Question: I want to automatically generate buttons vertically with a bottom margin of 20px between buttons. I try to set margin with a LayoutParams object, without success.
'''
<?xml version="1.0" encoding="utf-8"?>
<LinearLayout xmlns:android="http://schemas.android.com/apk/res/android"
android:id="@+id/regions_search"
android:layout_width="fill_parent"
android:layout_height="fill_parent"
android:layout_marginBottom="30dip"
android:orientation="vertical" >
</LinearLayout>
@Override
public void onCreate(Bundle savedInstanceState) {
...
for (Region region : regionsList) {
//create new button
Button button = new Button(mContext);
//set infos
int id = Integer.parseInt(Long.toString((Long) region.getId())); button.setId(id);
button.setText(region.getName() + "( " + region.getStores_nb() + " )");
//Layoutparams setting
FrameLayout.LayoutParams params = new FrameLayout.LayoutParams(LayoutParams.FILL_PARENT, LayoutParams.WRAP_CONTENT);
params.setMargins(0, 0, 0, 20);
button.setLayoutParams(params);
myLinear.addView(button);
}
'''
As you can see on image, there is no space between images. Someone knows why ?
Thank you !

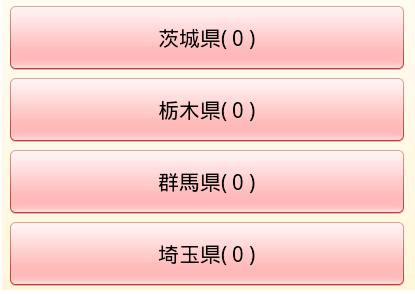
Answer: You can try this:
'''
LinearLayout.LayoutParams layoutParams = (LinearLayout.LayoutParams) button.getLayoutParams();
layoutParams.bottomMargin += 20;
button.setLayoutParams(layoutParams);
'''